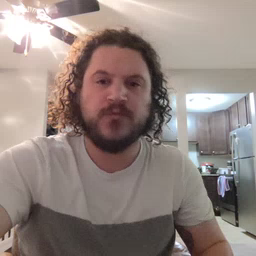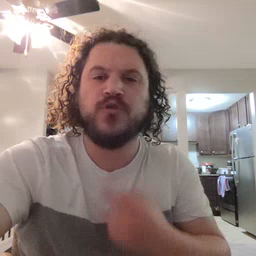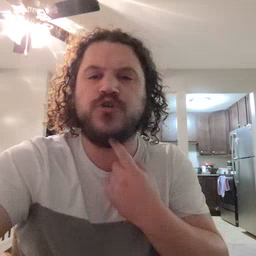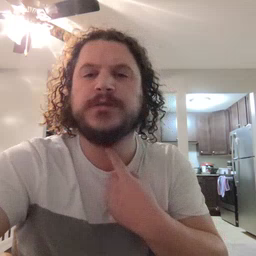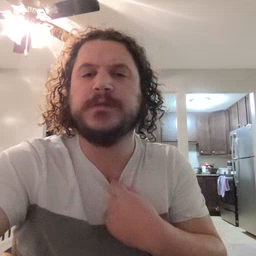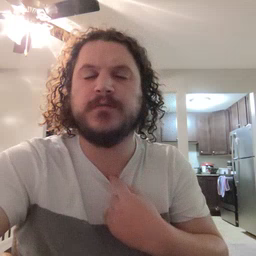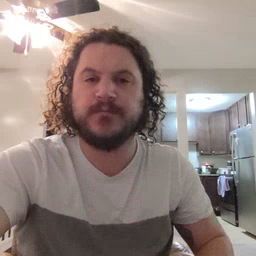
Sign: thirsty